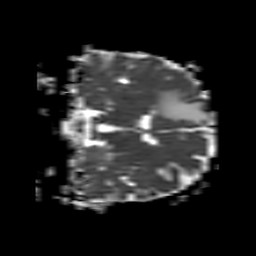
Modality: ADC
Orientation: coronal
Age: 68
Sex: female
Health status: ill
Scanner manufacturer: philips
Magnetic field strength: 3 T
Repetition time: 3.8 s
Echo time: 0.09 s